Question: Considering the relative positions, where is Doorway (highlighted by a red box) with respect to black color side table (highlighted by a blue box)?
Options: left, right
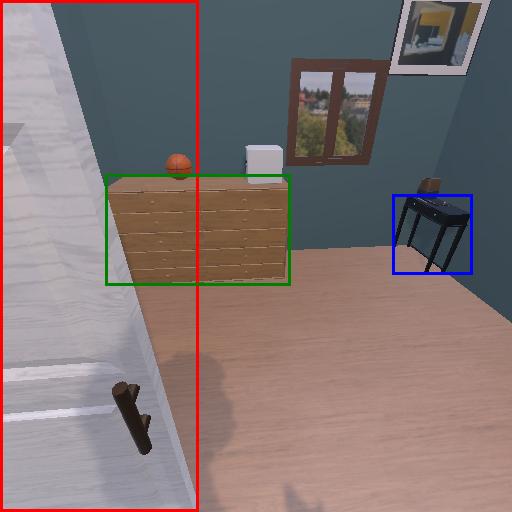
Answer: left